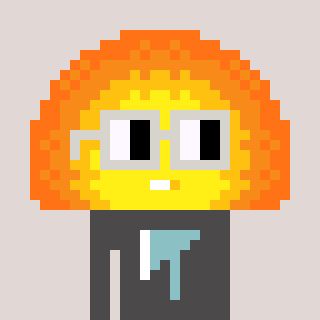
a pixel art character with square light gray glasses, a sunset-shaped head and a grayscale-colored body on a warm background